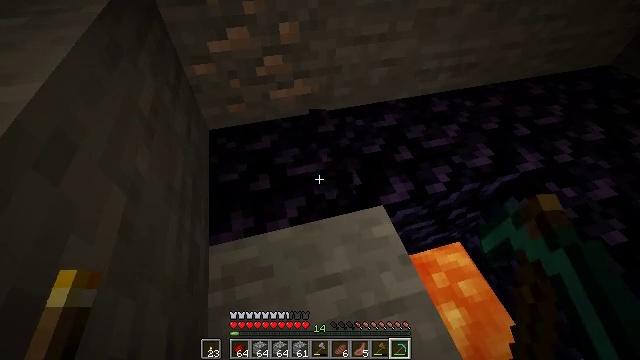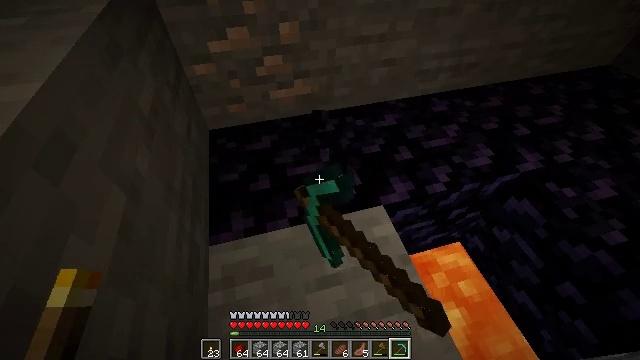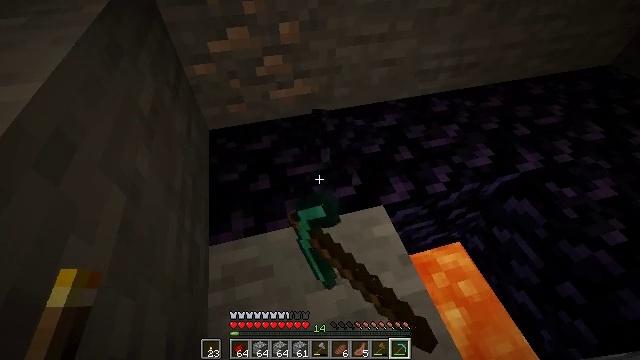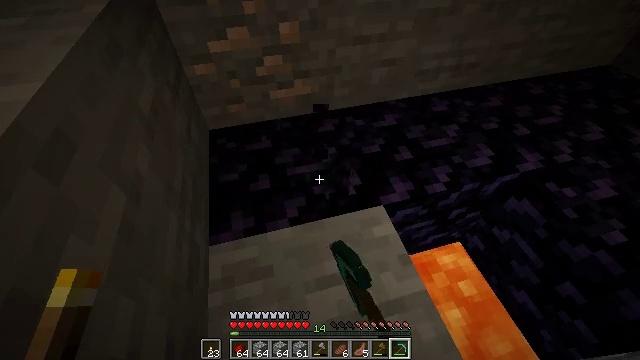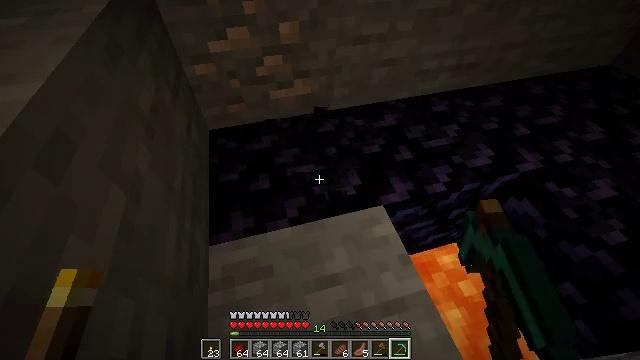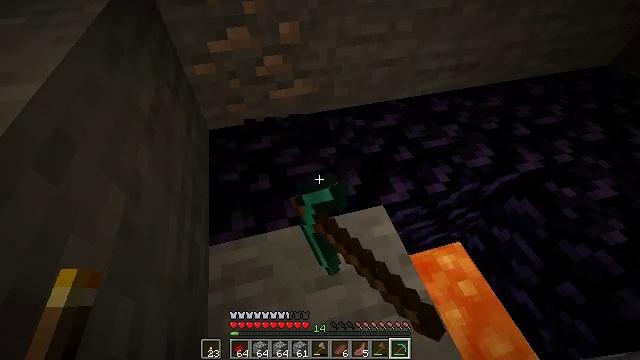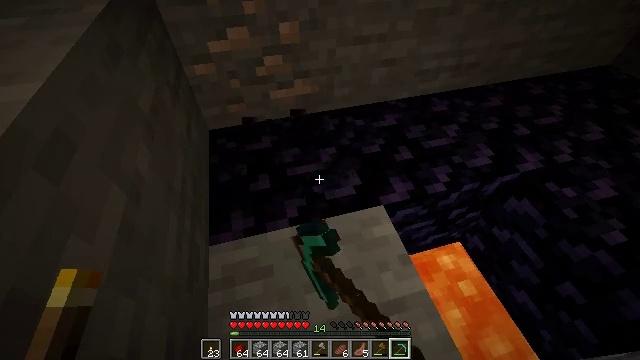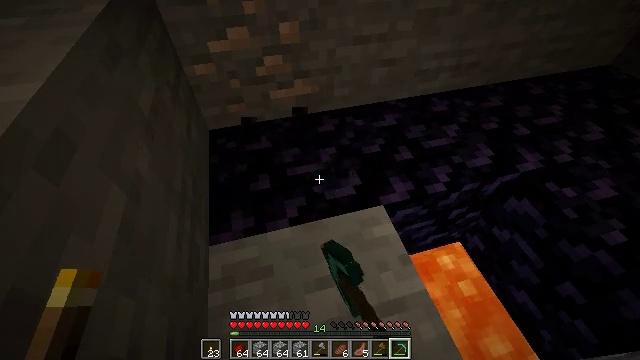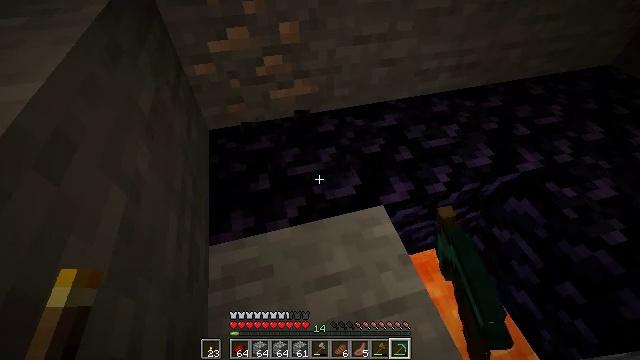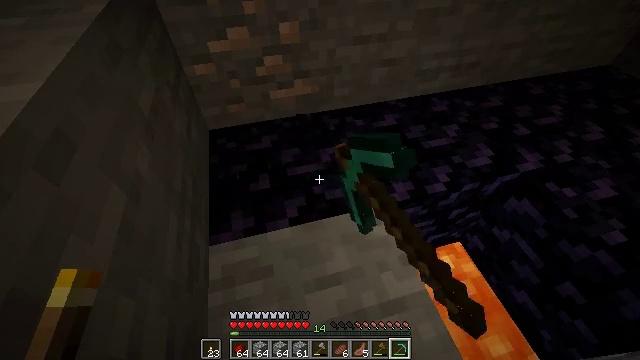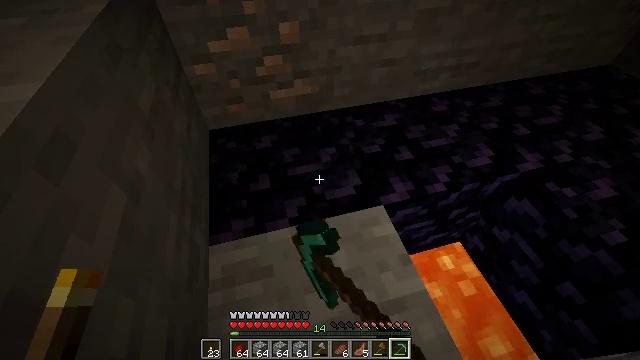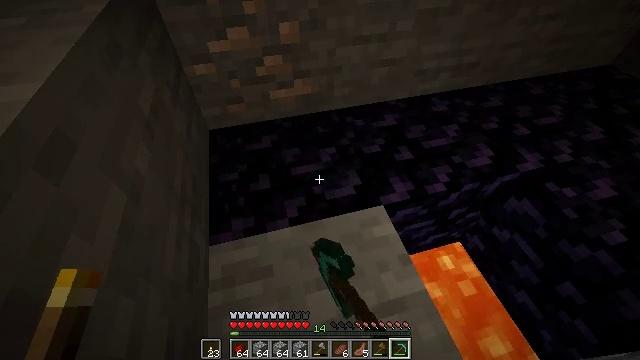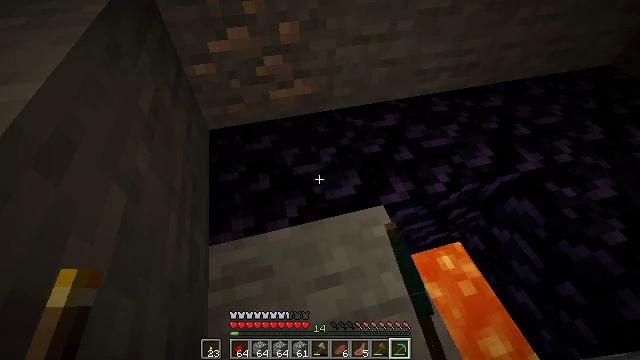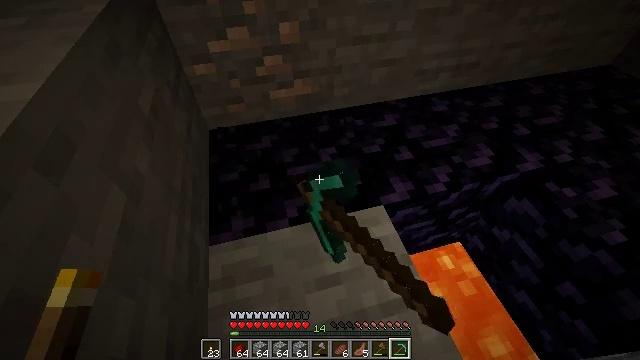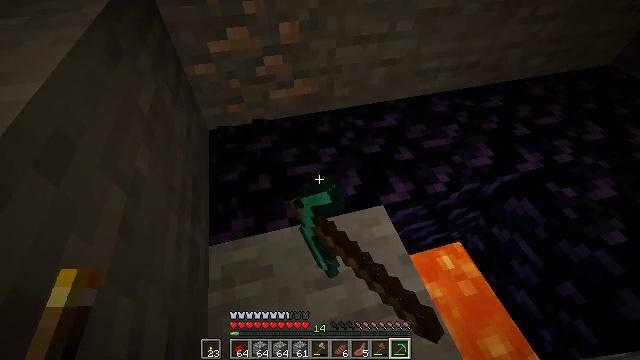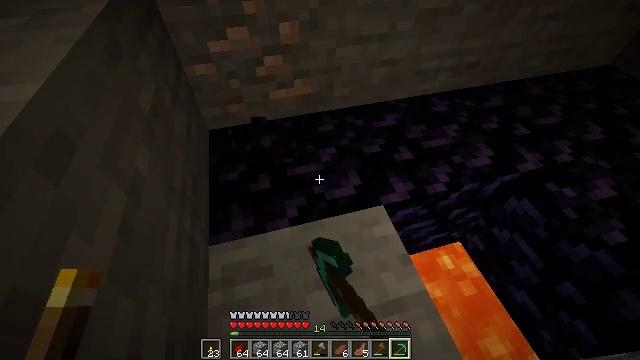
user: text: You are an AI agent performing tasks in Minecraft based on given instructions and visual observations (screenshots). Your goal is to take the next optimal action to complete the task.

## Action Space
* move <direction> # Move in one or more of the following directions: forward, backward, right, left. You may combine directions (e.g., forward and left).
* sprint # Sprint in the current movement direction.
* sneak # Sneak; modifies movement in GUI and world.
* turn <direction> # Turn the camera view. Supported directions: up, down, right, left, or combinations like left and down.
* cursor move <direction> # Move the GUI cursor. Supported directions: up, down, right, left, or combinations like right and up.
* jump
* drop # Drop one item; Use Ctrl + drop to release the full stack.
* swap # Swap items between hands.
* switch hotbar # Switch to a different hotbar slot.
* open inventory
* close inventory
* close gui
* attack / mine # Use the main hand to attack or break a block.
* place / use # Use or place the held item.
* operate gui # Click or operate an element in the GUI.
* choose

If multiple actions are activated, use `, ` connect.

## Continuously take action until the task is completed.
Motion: motion action
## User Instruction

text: Harvest obsidian for portal building.
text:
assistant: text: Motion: sneak, attack / mine
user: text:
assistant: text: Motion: sneak, attack / mine
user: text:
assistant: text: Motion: sneak, attack / mine
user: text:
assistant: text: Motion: sneak, attack / mine
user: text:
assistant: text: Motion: sneak, attack / mine
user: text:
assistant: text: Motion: sneak, attack / mine
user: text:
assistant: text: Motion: sneak, attack / mine
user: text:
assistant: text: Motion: sneak, attack / mine
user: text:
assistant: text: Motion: sneak, attack / mine
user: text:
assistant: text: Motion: sneak, attack / mine
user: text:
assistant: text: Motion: sneak, attack / mine
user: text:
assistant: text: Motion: sneak, attack / mine
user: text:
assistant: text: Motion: sneak, attack / mine
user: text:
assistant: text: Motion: sneak, attack / mine
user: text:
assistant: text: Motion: sneak, attack / mine
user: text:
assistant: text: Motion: sneak, attack / mine
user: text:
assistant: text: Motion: sneak, attack / mine
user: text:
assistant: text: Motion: sneak, attack / mine
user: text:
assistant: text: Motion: sneak, attack / mine
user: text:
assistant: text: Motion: sneak, attack / mine
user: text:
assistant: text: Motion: sneak, attack / mine
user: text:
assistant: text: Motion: move forward, sneak, attack / mine
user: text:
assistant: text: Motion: move forward, sneak, attack / mine
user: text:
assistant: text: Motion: move forward, sneak, attack / mine
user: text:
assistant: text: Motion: sneak, turn left and down, attack / mine
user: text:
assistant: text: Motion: sneak, attack / mine
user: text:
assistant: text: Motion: sneak, attack / mine
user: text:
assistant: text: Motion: sneak, attack / mine
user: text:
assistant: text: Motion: sneak, attack / mine
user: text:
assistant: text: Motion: sneak, attack / mine